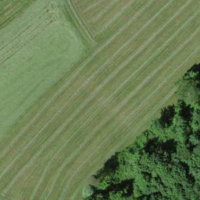
EUNIS habitat code: 52
Species observed at this site:
Buteo buteo